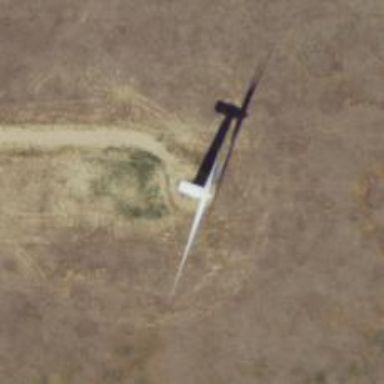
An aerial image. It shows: Wind generator in the form of horizontal axis wind turbine.